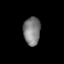
Tissue: lung
Cell type: T cells
Senescence score: 0.5884
Nuclear area (px): 470
Mean DAPI intensity: 126.223